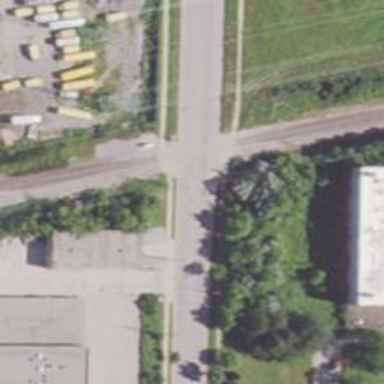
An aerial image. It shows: Railway crossing.